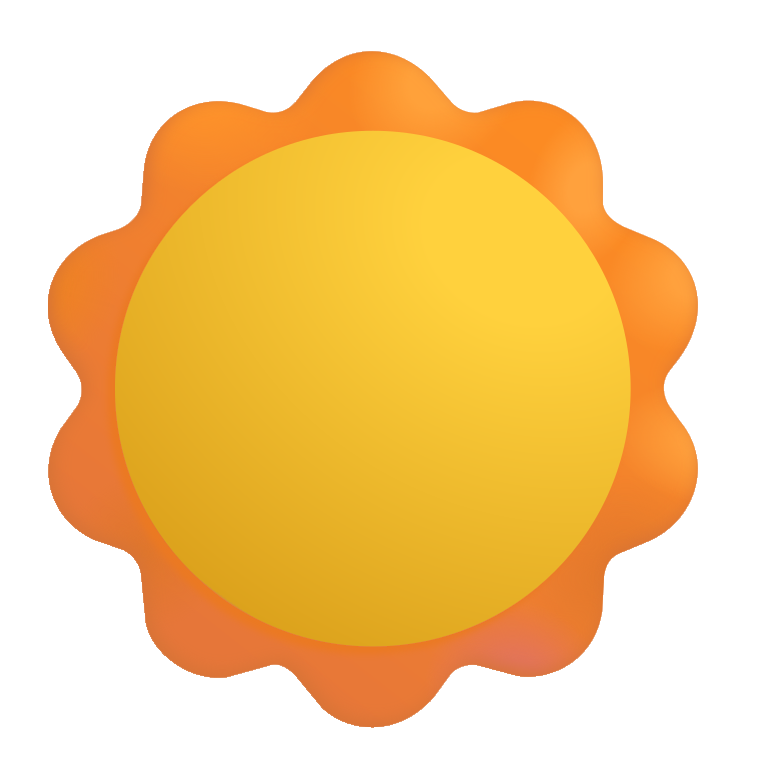
sun color